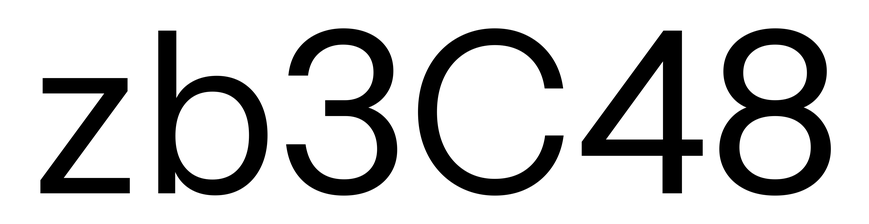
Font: InstrumentSans_Regular